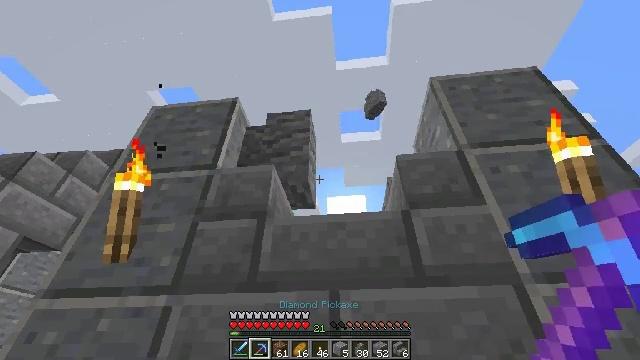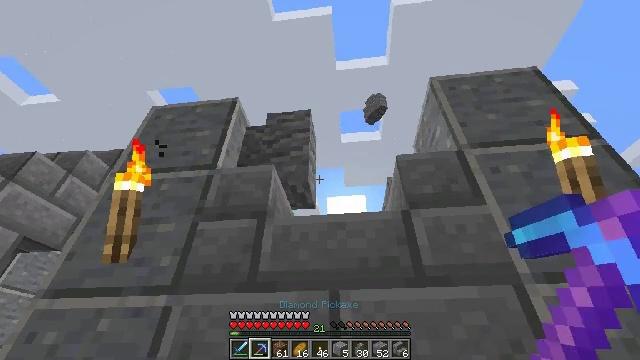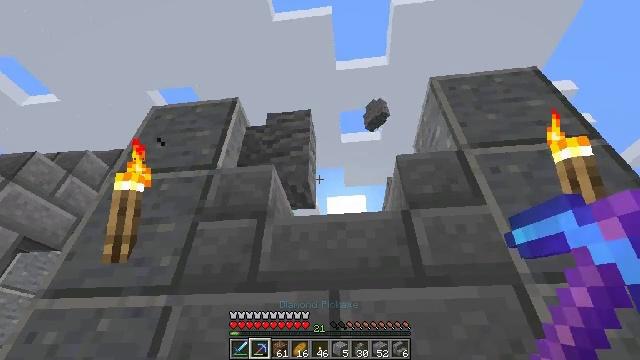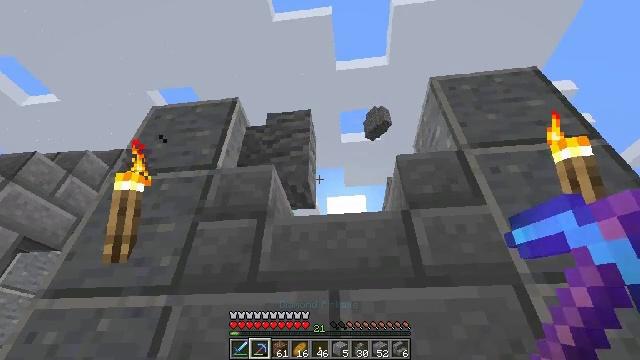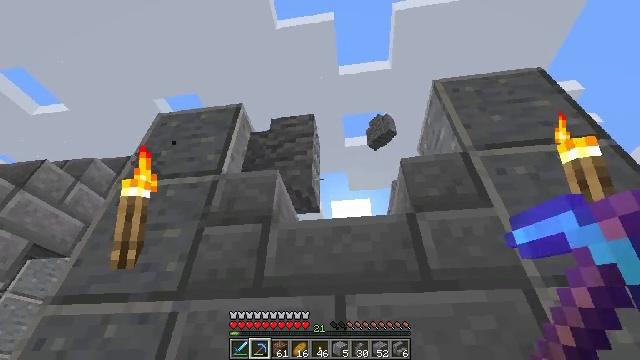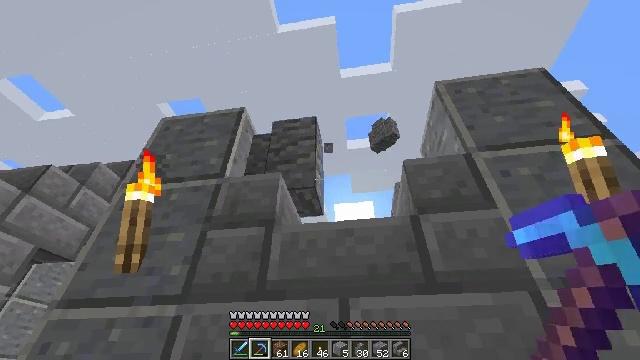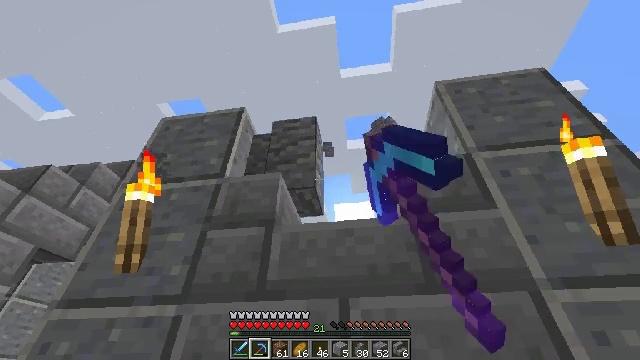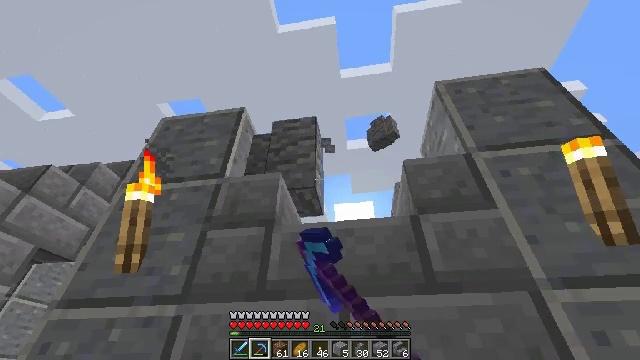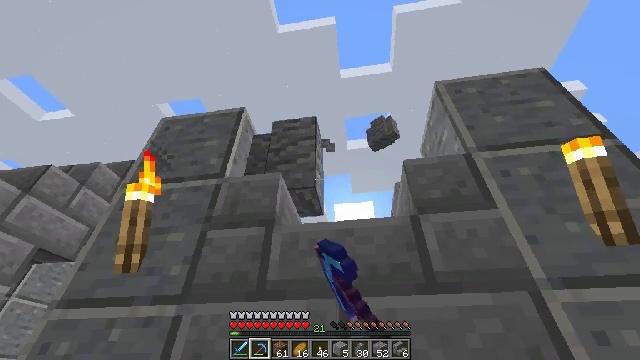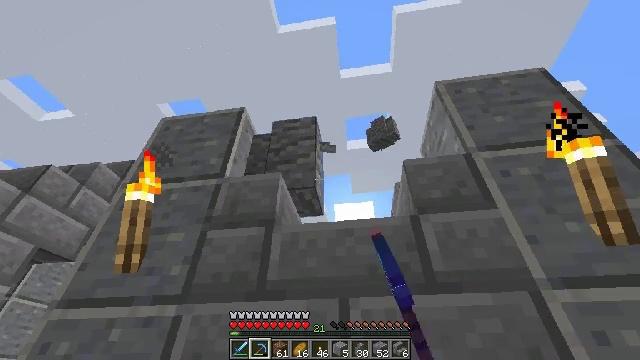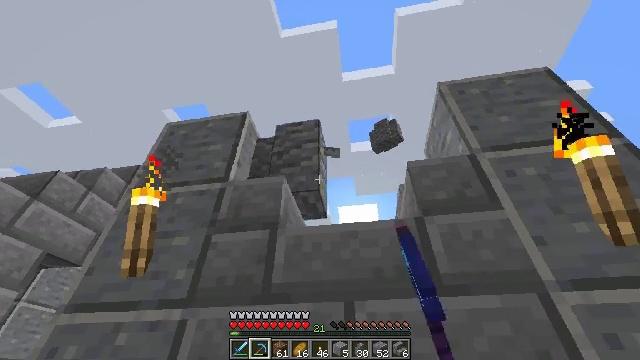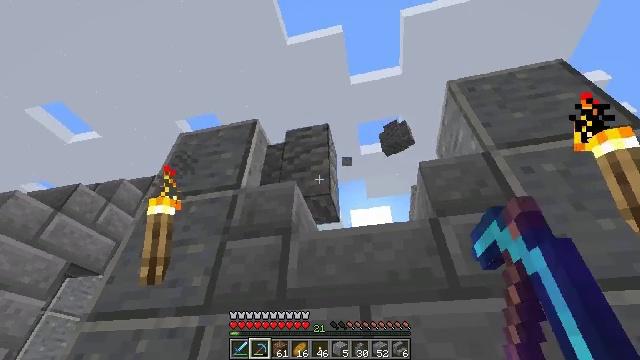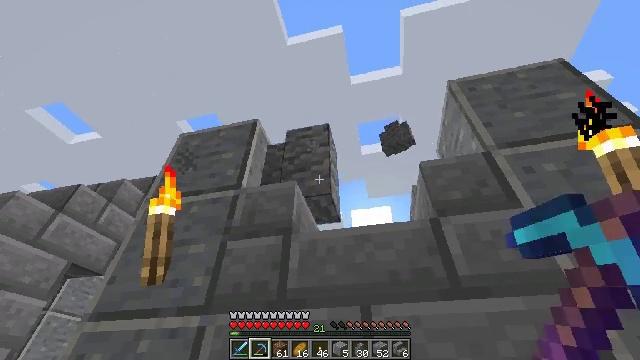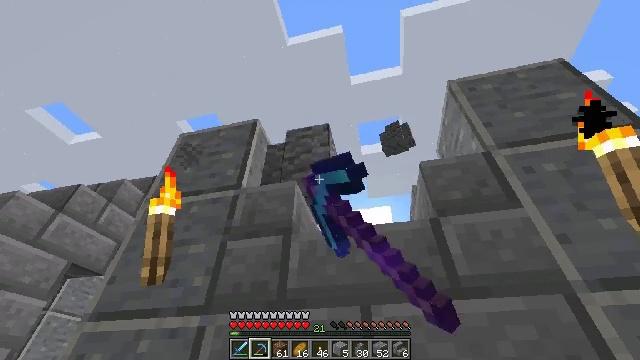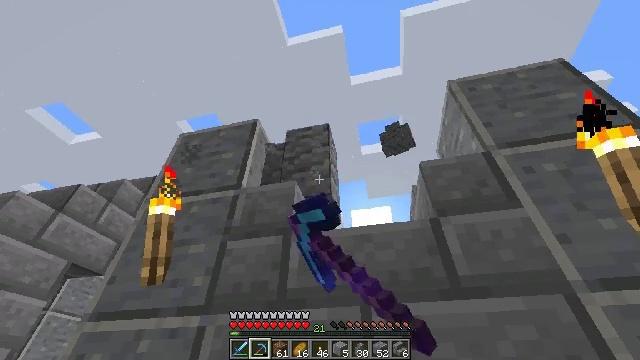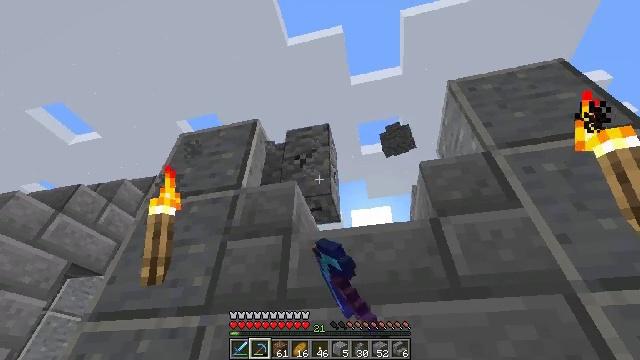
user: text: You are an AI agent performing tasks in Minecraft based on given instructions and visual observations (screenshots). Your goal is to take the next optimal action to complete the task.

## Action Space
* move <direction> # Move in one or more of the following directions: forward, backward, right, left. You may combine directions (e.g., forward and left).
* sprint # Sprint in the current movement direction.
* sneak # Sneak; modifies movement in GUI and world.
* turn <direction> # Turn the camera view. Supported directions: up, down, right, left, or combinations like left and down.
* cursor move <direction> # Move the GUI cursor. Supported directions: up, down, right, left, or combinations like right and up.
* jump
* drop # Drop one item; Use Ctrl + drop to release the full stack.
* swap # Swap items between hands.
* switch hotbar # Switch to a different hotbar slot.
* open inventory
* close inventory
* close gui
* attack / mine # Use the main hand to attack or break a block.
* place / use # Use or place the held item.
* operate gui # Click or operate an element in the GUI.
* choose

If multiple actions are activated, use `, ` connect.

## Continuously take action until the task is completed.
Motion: motion action
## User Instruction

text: Break the andesite wall to collect the blocks.
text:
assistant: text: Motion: attack / mine
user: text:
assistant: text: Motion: attack / mine
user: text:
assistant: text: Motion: attack / mine
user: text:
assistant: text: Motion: turn left, attack / mine
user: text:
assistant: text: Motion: attack / mine
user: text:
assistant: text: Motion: attack / mine
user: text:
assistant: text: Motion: no_op
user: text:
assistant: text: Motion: no_op
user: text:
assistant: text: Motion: no_op
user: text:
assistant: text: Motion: turn left
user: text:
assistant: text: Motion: turn left
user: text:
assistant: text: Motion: attack / mine
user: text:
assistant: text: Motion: attack / mine
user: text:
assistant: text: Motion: attack / mine
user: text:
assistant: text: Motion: attack / mine
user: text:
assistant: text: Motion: attack / mine
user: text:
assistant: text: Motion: attack / mine
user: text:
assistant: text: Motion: attack / mine
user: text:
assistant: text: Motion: attack / mine
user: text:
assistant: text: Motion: attack / mine
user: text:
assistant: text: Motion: move forward
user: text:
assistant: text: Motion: move forward
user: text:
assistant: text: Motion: move forward
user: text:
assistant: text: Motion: no_op